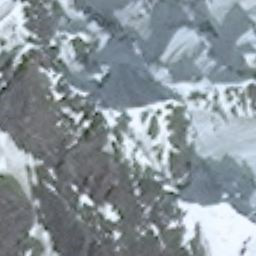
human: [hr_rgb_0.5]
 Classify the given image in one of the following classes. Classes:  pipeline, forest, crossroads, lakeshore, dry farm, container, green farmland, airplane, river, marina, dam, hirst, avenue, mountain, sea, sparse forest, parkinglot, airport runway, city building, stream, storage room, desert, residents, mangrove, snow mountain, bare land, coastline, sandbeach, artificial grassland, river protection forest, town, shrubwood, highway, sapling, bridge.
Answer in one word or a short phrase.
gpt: snow mountain